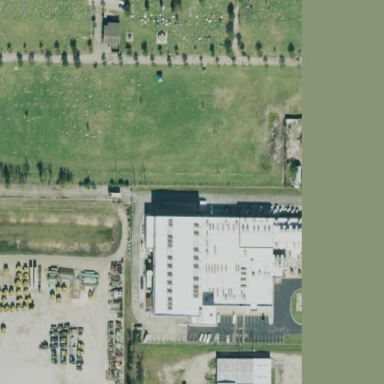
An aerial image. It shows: Cemetery.